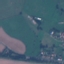
Land use / land cover: Pasture